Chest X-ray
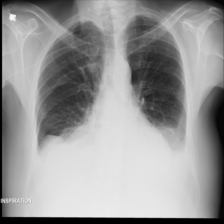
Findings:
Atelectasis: negative
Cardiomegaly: negative
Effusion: negative
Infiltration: negative
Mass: negative
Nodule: negative
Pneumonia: negative
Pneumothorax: negative
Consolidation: negative
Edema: negative
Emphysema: negative
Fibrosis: negative
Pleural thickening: negative
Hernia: negative